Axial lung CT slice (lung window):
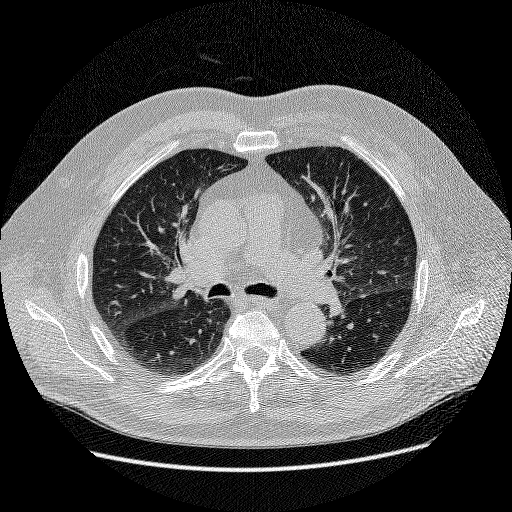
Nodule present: no